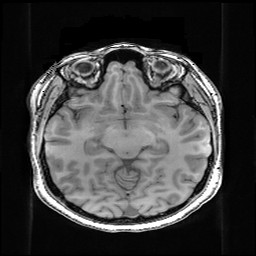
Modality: T1w
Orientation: coronal
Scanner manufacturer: ge
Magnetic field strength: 3 T
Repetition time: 0.009184 s
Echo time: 0.00368 s